Question: For some reason I can't get the solution provided by @RichPauloo to work and do appreciate some help.
I have a SpatialPolygonsDataFrame called "spdf" (in the dropbox link below)
<URL>
I used the code from below post to get the grid data within the boundary.
<URL>
'''
library(sp)
grd <- makegrid(spdf, n = 10000)
colnames(grd) <- c('x','y');
outline <- spdf@polygons[[1]]@Polygons[[1]]@coords
library(splancs)
new_grd <- grd[inout(grd,outline), ]
'''
Here is what I get:

- Black dots are "grd" from makegrid- Blue dots are "outline" as boundary- Red dots are"new-grd" as the grid within the boundary
As you can see it does not capture all the data within the boundary? What am I doing wrong?
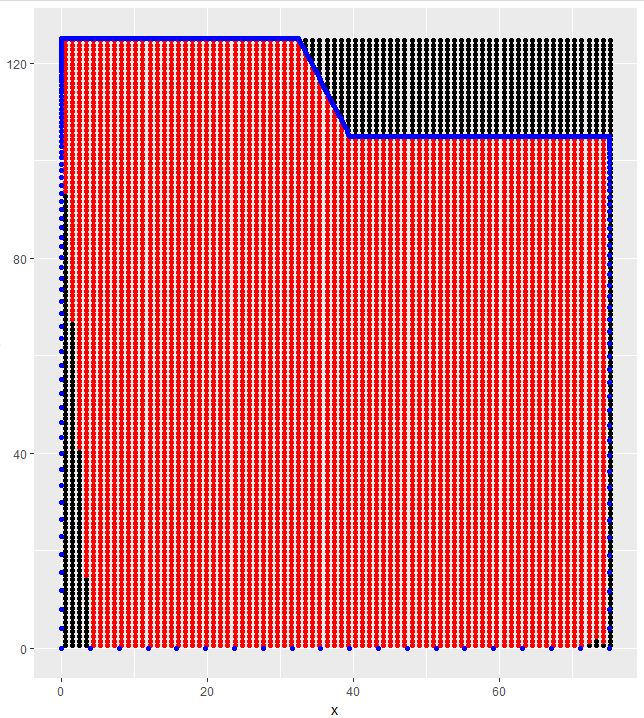
Answer: Try this:
'''
# packages
library(sp)
# make grid
grd <- makegrid(spdf, n = 100)
colnames(grd) <- c('x','y') # assign names to columns
# check the class
class(grd)
# transform into spatial points
grd_pts <- SpatialPoints(coords = grd,
proj4string=CRS(as.character(NA)))
# check the class again
class(grd_pts)
# show that points fall outside of polygon
plot(spdf)
points(grd_pts)
# subset for points within the polygon
grd_pts_in <- grd_pts[spdf, ]
# visualize
plot(spdf)
points(grd_pts_in)
# transform grd_pts_in back into a matrix and data frame
gm <- coordinates(grd_pts_in) # matrix
gdf <- as.data.frame(coordinates(grd_pts_in)) # data frame
'''